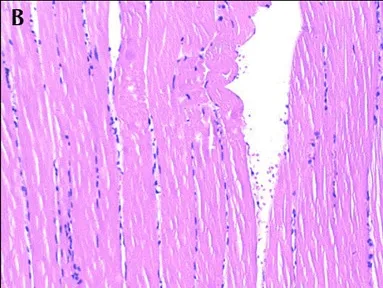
(B): left forearm biopsy, HE x 200.
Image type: pathology (h&e)